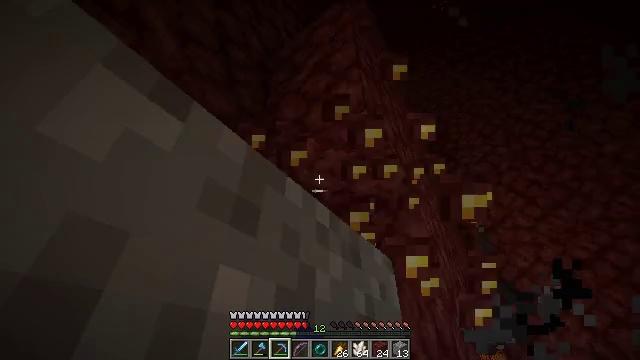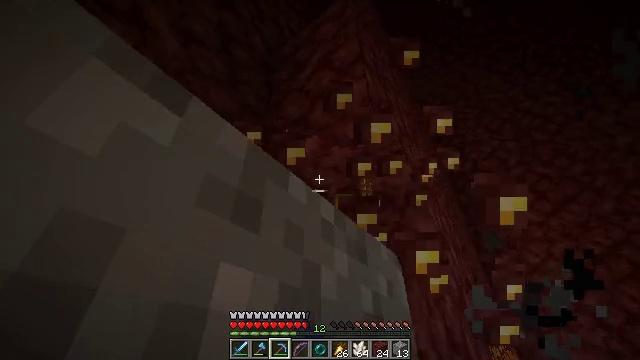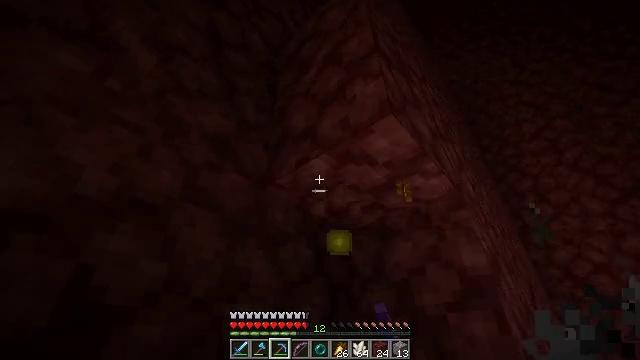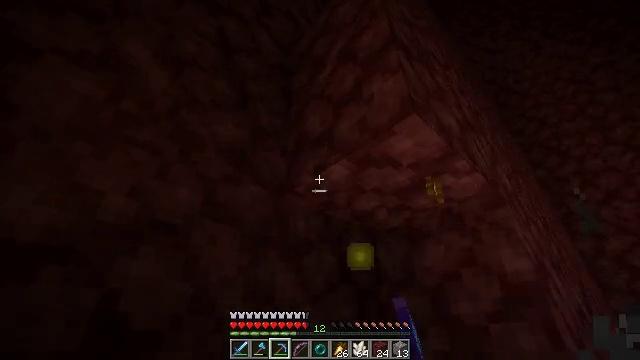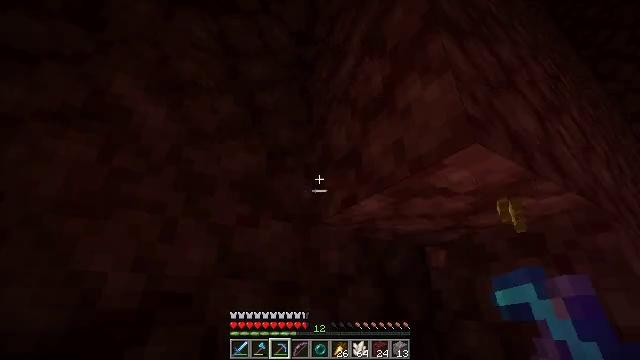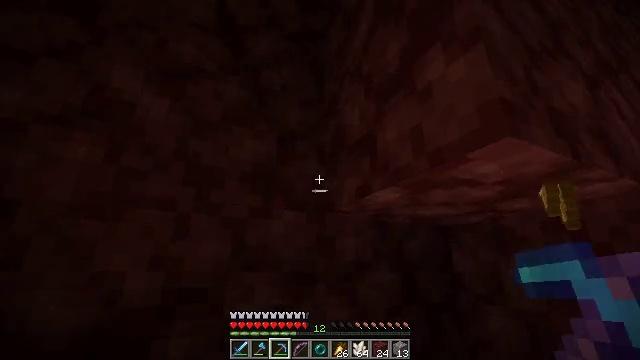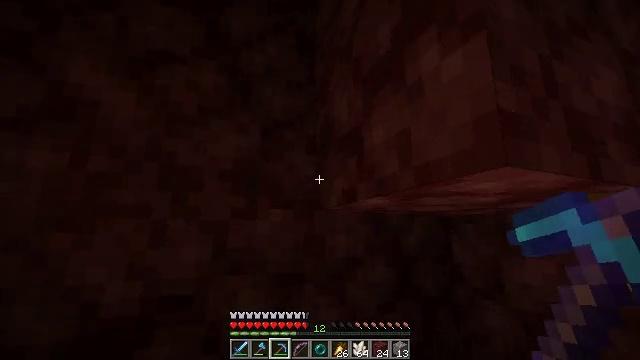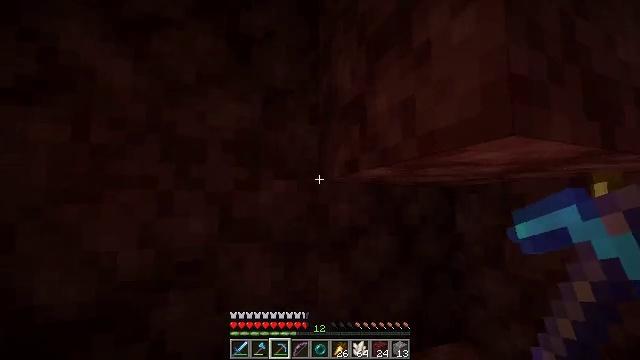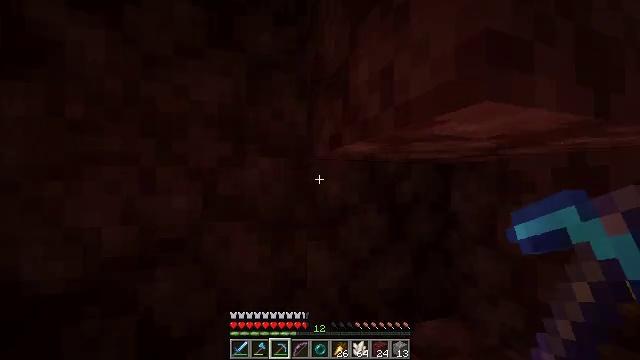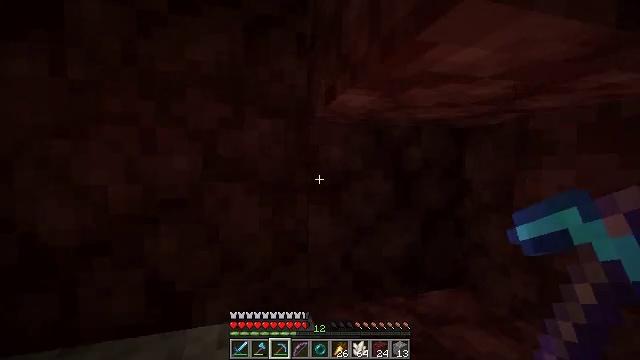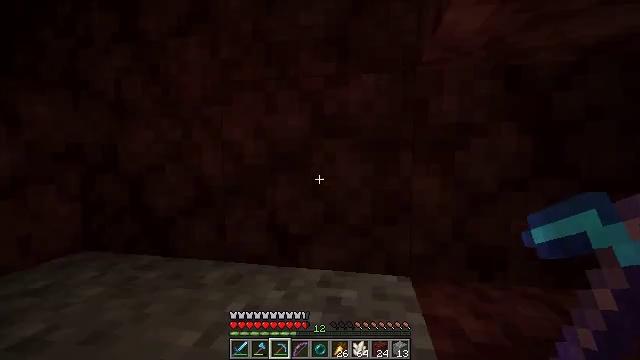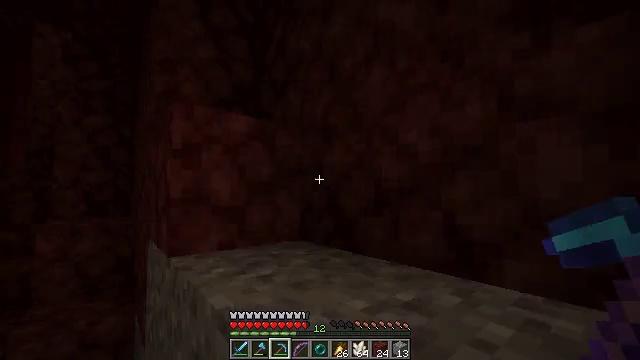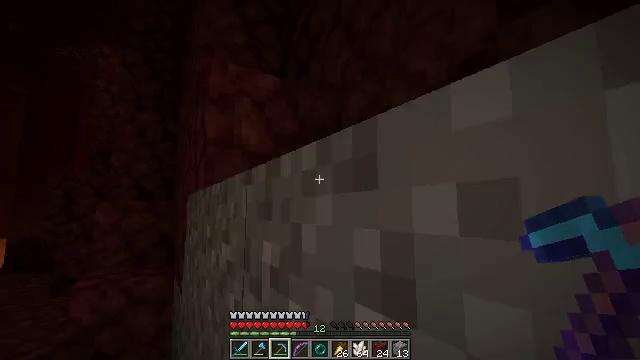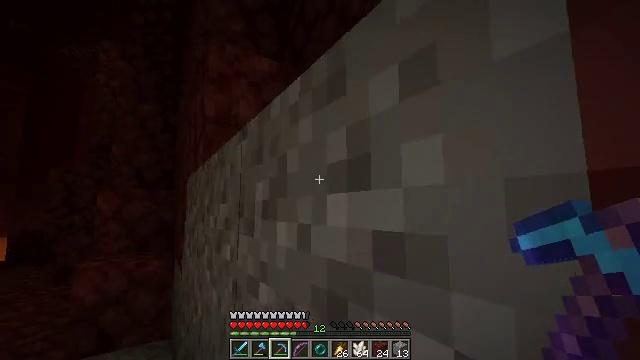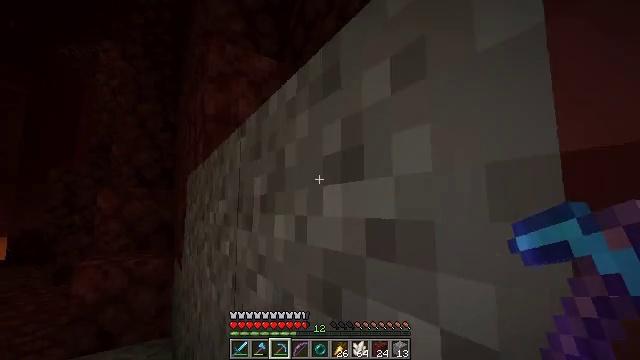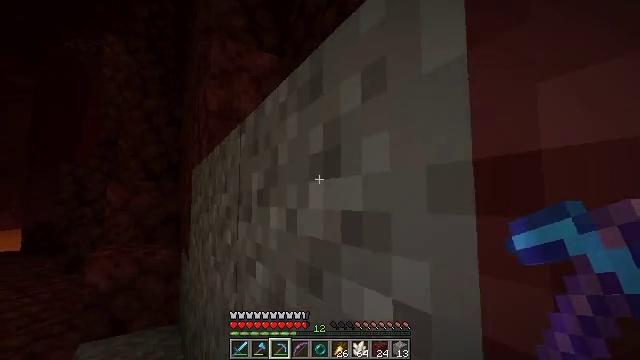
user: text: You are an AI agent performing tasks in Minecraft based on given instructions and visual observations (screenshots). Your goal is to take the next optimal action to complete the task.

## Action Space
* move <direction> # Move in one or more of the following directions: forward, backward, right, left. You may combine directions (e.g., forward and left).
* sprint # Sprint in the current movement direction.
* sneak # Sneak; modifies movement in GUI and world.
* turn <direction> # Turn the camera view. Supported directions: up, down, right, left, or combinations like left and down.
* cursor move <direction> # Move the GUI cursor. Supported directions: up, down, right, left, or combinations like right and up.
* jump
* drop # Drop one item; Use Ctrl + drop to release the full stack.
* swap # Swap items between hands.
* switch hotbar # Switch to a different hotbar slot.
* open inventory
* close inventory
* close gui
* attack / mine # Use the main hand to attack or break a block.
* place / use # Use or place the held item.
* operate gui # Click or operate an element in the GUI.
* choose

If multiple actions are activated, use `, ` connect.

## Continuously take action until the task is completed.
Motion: motion action
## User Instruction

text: Gather the magma block using a pickaxe.
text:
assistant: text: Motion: move forward, turn left
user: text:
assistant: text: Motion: move forward, turn left and down, jump
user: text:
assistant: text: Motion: move forward, turn left and down, jump
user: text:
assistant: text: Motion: move forward, turn left and down, jump
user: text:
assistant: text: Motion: move forward, turn left and down, jump
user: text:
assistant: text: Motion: move forward and move right, turn left and down
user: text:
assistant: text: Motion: move forward and move right, turn left and down
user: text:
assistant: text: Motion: move forward, turn left and down
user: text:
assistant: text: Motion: turn left and down
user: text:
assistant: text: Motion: turn left and down
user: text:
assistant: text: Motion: turn left and up
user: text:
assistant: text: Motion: turn left and up
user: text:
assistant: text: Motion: no_op
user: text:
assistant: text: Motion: no_op
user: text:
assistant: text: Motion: turn left and down
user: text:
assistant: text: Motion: move forward, turn left and down
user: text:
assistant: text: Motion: move forward, turn left and down
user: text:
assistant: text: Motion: move forward, sprint, turn left and down
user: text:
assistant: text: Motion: move forward, sprint, turn left and down
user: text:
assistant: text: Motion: move forward, sprint
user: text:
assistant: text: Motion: move forward, sprint
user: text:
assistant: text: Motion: move forward, sprint
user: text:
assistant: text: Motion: move forward, sprint, turn left
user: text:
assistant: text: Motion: move forward, sprint, turn left
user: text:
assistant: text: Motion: move forward, sprint, turn left
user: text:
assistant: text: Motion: move forward, sprint, turn left
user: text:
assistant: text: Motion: move forward, sprint, turn left and up
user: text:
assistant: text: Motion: move forward, sprint, turn left
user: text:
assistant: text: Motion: move forward, sprint
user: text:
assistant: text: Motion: move forward, sprint